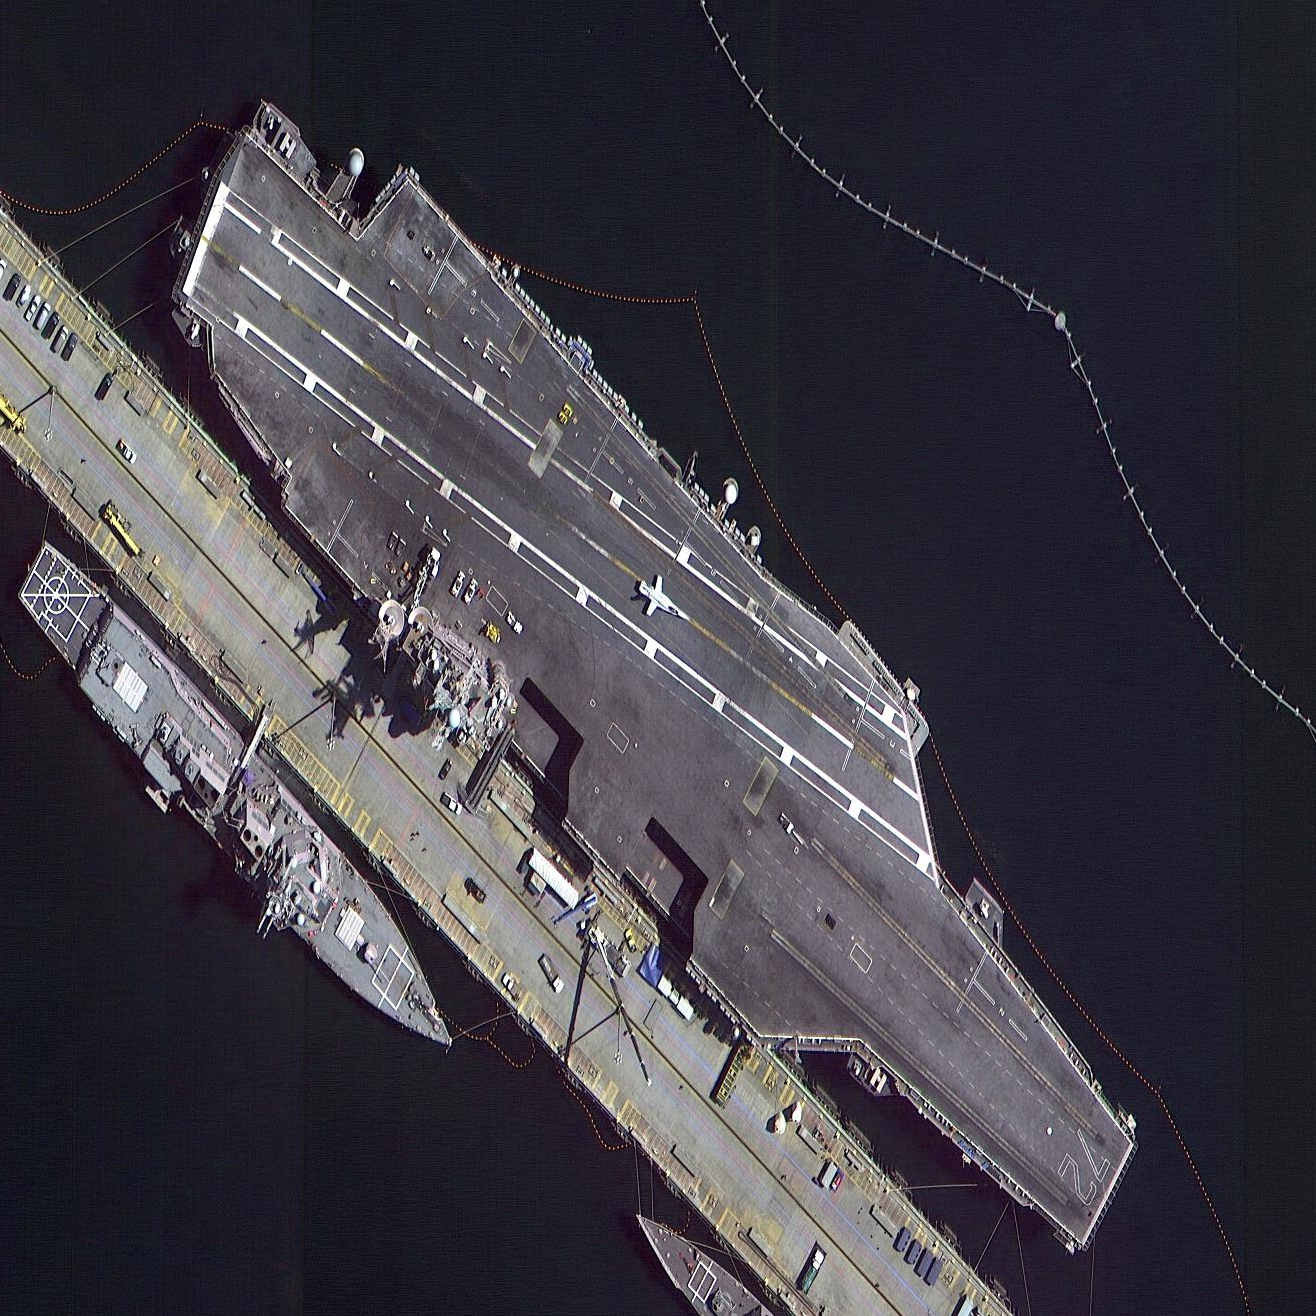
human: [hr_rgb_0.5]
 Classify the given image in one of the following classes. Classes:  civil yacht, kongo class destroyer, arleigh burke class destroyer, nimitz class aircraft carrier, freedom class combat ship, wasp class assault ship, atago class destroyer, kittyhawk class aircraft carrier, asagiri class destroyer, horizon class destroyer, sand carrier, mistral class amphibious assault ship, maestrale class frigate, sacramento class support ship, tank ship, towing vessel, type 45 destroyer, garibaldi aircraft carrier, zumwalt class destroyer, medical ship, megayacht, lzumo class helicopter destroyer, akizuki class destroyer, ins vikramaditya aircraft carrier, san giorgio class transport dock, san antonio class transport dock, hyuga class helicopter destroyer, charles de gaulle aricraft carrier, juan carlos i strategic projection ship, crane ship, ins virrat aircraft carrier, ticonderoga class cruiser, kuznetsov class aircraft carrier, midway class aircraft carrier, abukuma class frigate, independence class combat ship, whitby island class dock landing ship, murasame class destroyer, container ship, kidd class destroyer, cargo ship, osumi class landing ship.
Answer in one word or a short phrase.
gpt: Nimitz class aircraft carrier